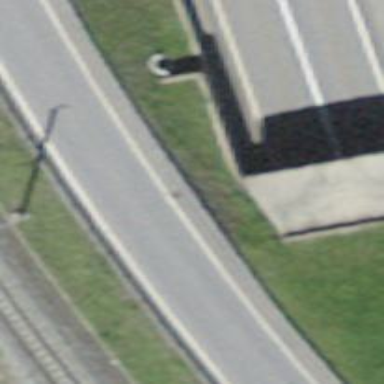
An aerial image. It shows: Retaining wall.